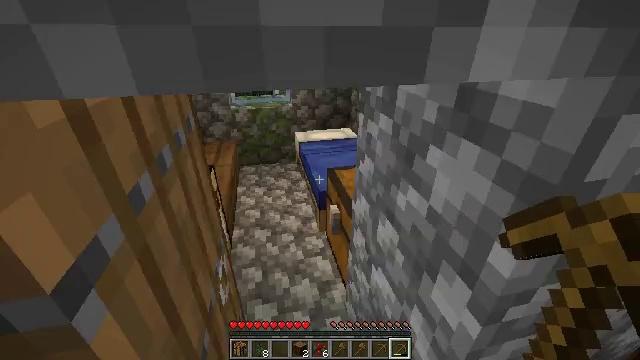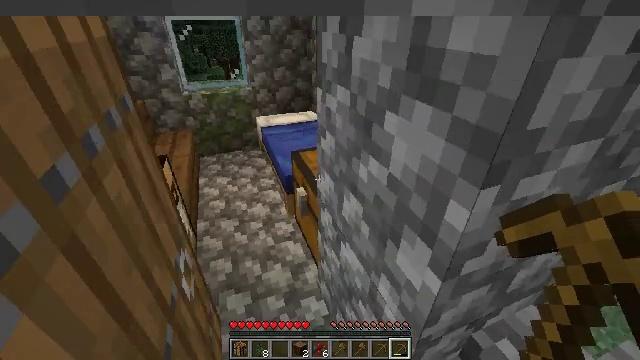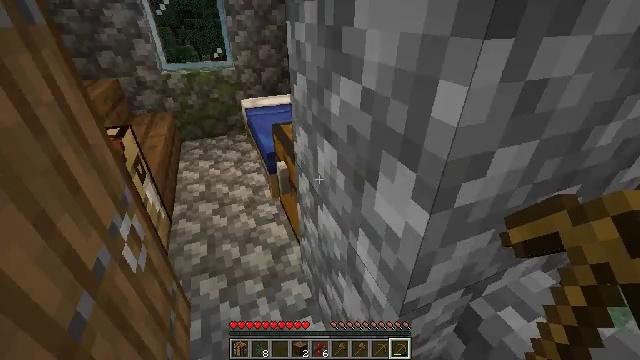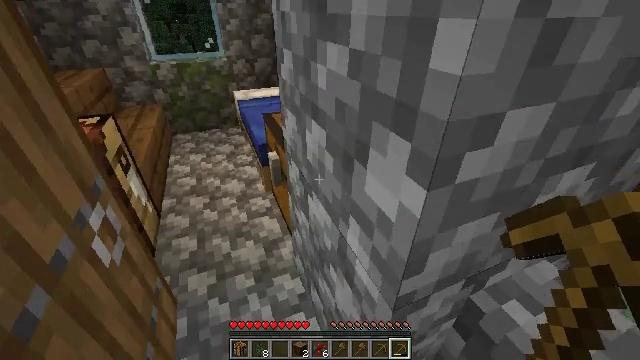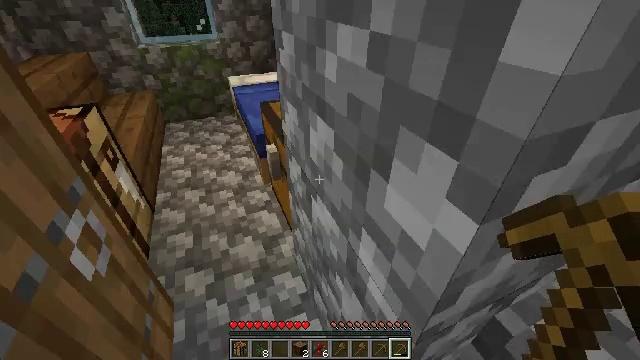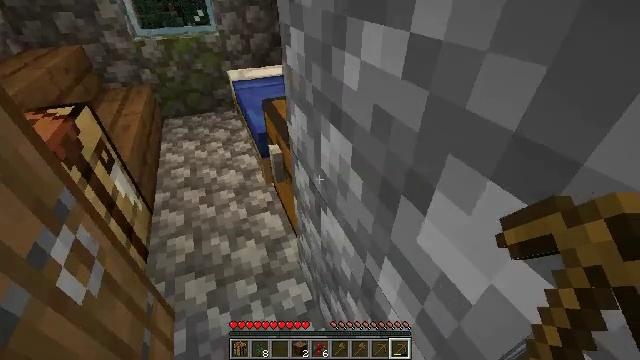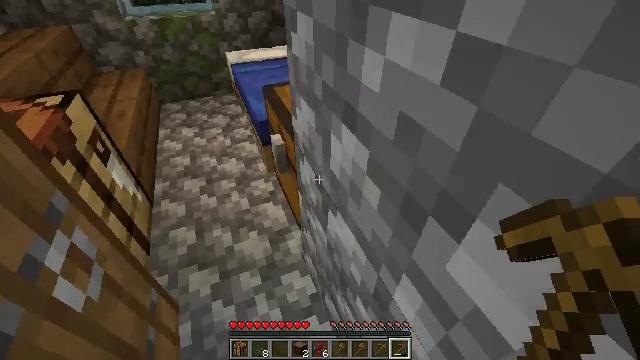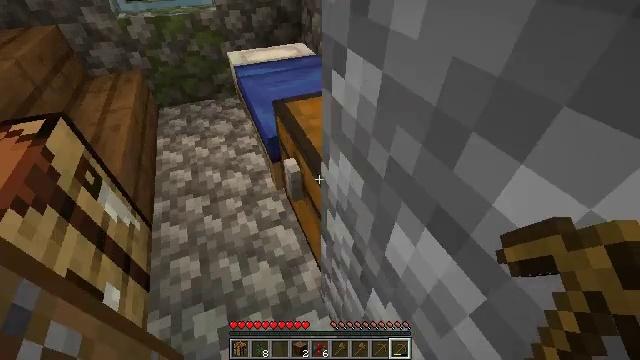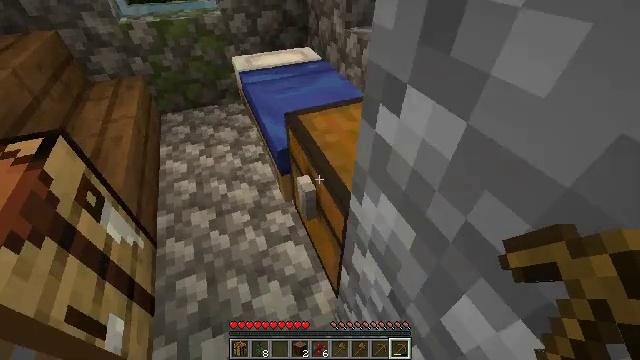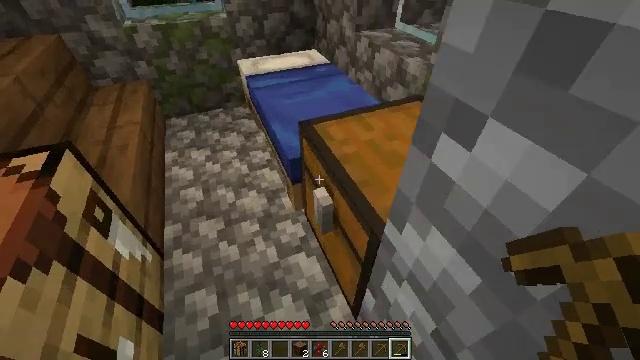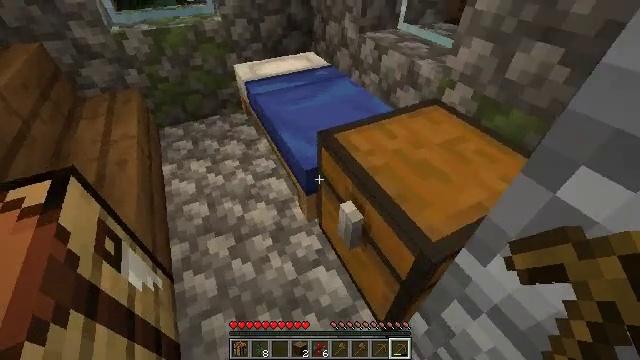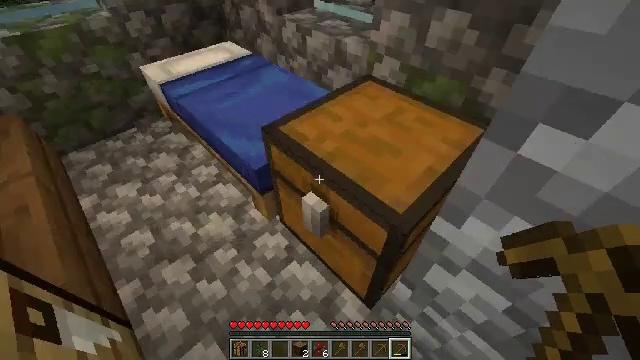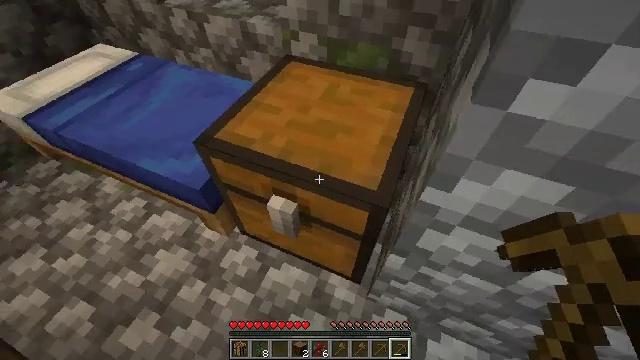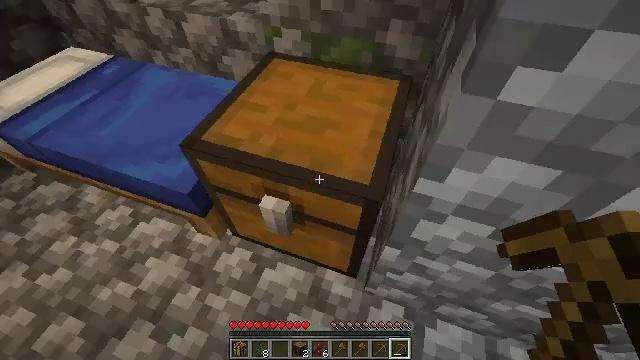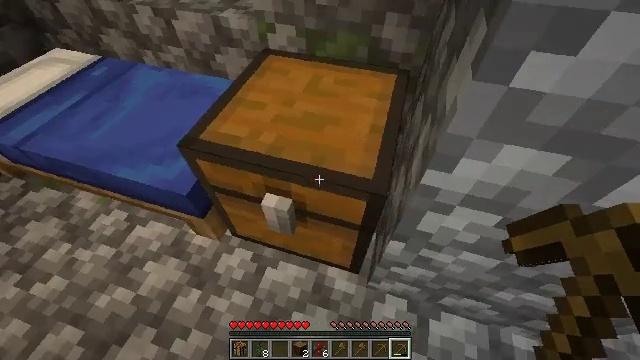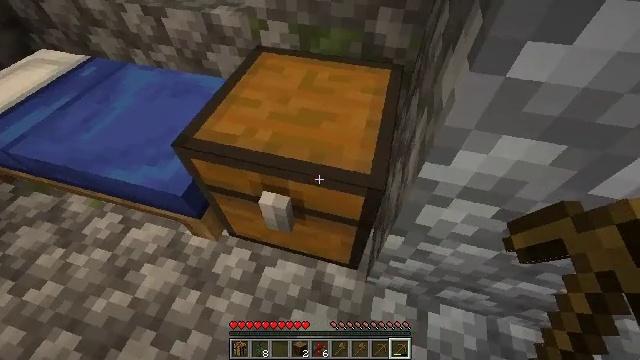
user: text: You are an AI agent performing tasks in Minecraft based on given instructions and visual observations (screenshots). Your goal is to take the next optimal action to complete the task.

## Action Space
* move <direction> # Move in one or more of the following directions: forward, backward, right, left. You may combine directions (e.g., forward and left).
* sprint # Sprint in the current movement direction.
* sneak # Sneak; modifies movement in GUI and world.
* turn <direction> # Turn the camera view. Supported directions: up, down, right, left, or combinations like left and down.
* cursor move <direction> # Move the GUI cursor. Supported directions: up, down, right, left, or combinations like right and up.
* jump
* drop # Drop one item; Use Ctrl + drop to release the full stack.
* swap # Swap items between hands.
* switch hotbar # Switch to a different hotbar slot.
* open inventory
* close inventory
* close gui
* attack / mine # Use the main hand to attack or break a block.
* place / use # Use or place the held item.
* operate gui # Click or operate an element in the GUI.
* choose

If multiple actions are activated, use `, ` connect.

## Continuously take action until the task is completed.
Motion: motion action
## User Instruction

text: Collect spruce leaves for landscaping.
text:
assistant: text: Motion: move forward and move right, turn right and down
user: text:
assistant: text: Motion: move forward, turn right
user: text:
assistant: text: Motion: move forward
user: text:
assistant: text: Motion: move forward, turn down
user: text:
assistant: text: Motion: move forward, turn down
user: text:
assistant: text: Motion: move forward, turn down
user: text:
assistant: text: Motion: move forward, turn down
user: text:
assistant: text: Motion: move forward and move left
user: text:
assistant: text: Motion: move left
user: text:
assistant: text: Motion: move left, turn right
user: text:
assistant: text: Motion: move left, turn right and down
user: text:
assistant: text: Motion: turn right and down
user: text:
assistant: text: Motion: turn right
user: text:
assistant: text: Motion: turn right
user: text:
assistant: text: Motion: turn right
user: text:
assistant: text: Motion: no_op
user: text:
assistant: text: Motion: no_op
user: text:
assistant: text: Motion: turn up
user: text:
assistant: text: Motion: turn up
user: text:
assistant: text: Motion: use / place
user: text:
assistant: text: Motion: use / place
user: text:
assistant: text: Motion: use / place
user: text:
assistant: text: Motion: no_op
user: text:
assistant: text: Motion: no_op
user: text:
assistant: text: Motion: open gui
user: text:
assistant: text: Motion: no_op
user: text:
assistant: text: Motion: no_op
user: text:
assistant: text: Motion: no_op
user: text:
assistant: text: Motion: no_op
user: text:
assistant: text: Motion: no_op